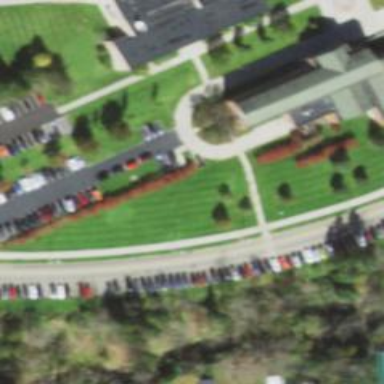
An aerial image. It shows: Parking space is available.